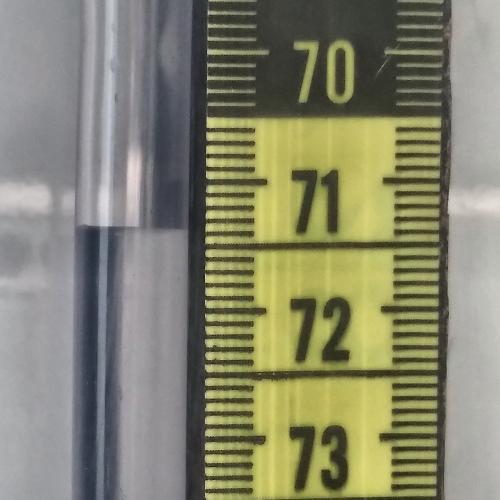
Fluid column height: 71.4 cm